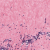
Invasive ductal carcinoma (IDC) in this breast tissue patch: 0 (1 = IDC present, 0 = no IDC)